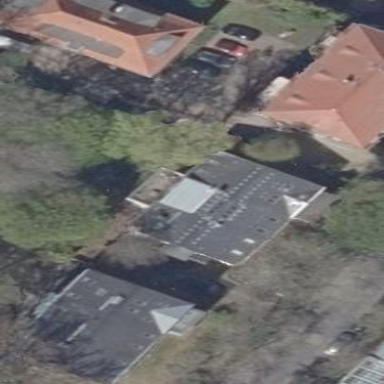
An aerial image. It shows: Gabled house with black slate roof.